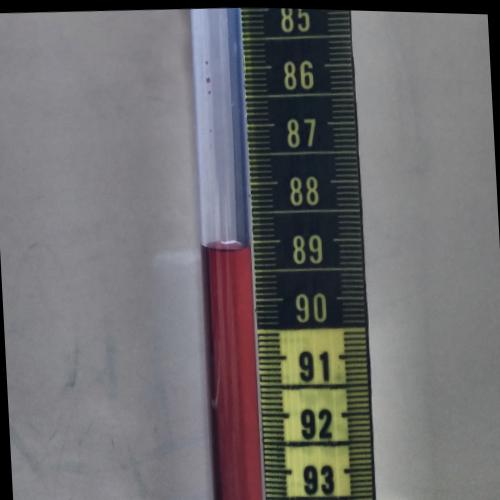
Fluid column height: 89.1 cm